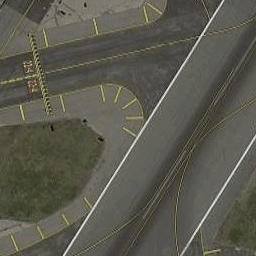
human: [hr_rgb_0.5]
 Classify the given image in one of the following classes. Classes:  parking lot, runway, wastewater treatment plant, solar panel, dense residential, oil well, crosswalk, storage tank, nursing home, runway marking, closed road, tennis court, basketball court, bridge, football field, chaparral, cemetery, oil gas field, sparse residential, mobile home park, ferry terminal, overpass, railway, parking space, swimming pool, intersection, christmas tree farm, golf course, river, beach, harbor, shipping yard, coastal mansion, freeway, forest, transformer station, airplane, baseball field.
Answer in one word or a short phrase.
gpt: runway